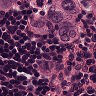
Metastatic tissue present: yes